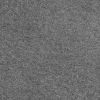
Atmospheric dust classification: dusty